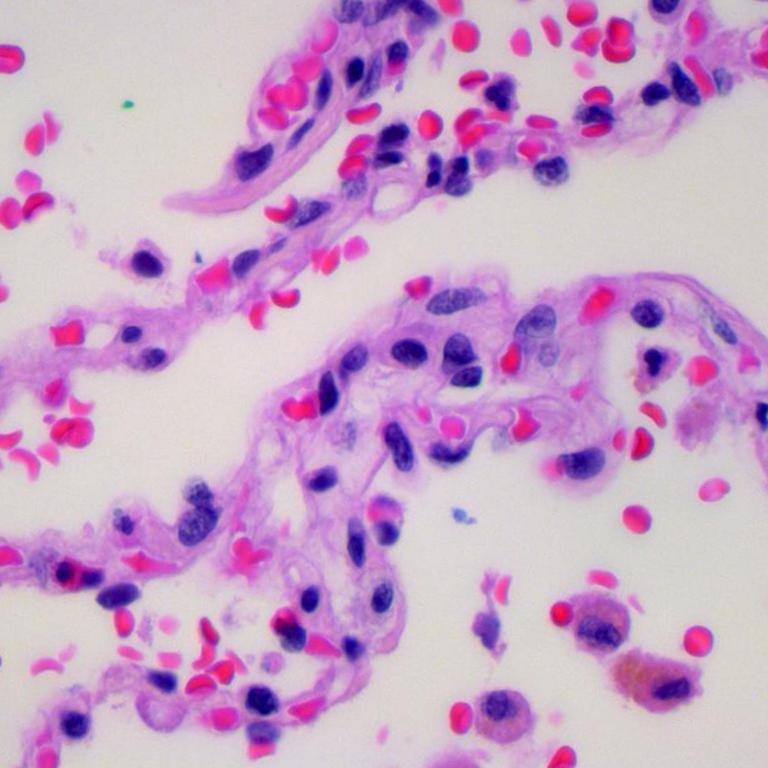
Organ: lung
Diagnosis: benign